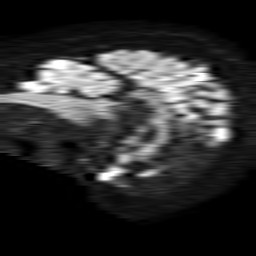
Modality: TRACE
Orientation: sagittal
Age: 56
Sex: female
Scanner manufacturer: philips
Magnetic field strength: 1.5 T
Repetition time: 4.6 s
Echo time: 0.08521 s